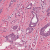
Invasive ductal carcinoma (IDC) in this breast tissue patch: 1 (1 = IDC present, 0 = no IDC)